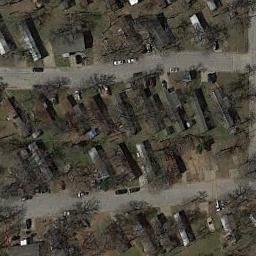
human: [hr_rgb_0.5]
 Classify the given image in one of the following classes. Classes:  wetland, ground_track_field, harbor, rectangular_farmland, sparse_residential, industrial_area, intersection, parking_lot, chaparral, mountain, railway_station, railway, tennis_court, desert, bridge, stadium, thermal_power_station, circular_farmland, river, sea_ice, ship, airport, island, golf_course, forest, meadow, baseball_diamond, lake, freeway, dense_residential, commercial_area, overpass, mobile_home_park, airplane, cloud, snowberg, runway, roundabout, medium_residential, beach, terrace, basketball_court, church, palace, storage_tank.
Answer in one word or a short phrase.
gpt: mobile_home_park